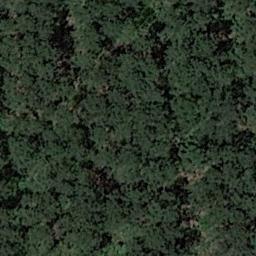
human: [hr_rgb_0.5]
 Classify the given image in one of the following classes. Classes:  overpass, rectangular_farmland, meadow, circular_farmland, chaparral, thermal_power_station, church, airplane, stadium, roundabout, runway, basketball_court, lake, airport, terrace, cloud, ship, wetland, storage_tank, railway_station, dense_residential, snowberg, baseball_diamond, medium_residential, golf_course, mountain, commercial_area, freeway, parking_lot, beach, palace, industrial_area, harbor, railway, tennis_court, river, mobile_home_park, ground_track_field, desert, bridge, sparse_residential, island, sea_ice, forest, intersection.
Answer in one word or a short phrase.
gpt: forest